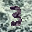
Label: 3